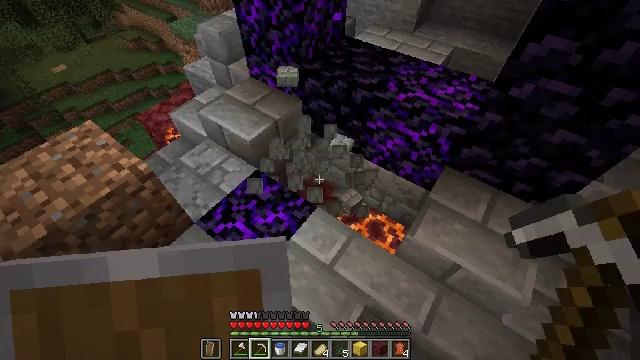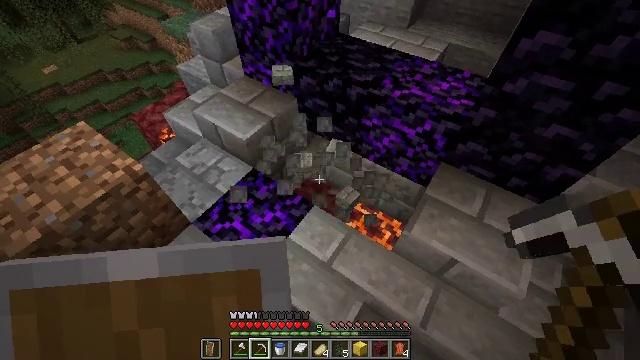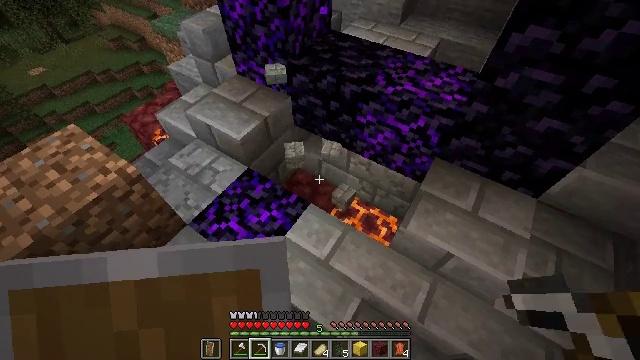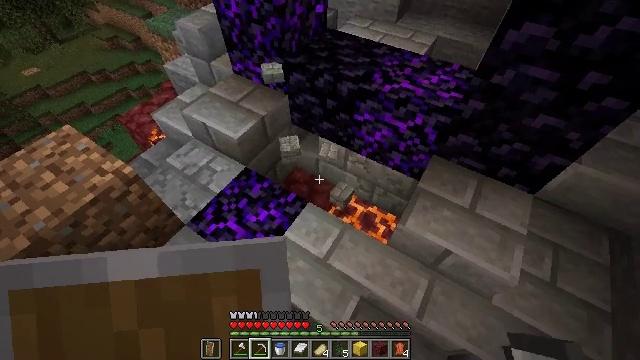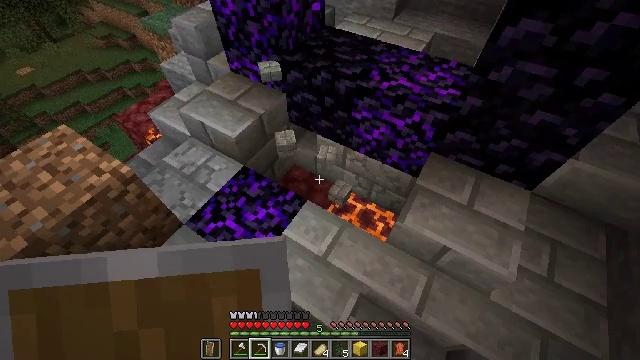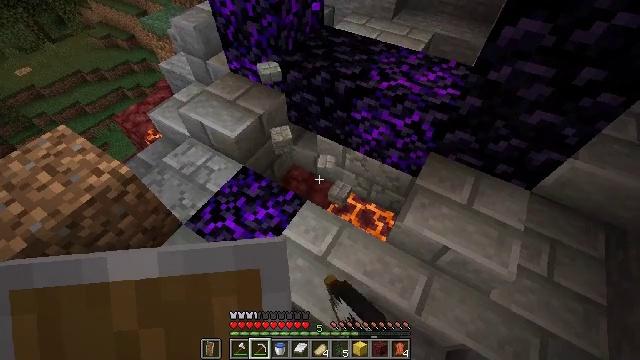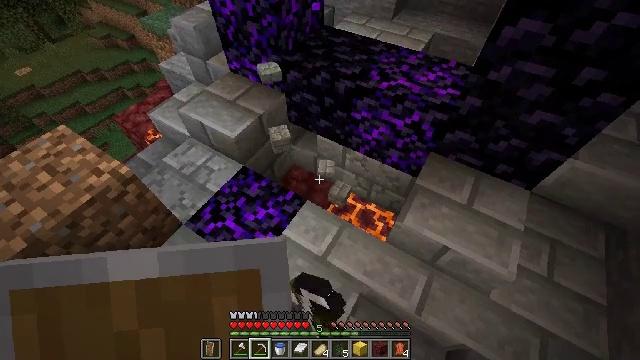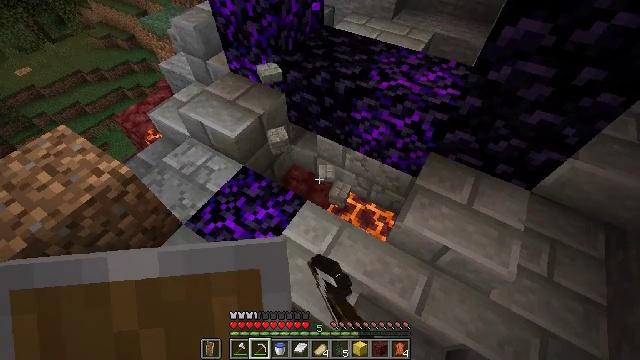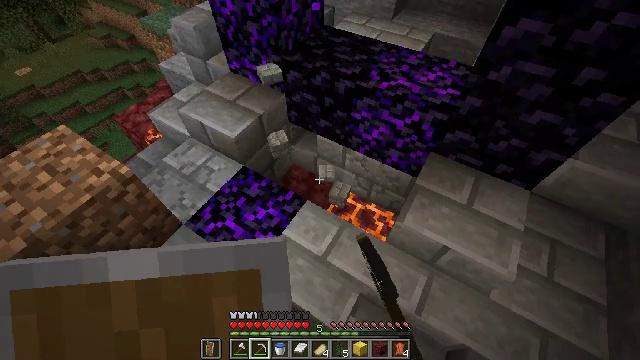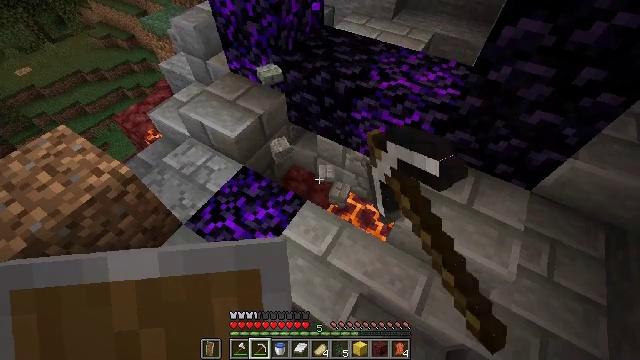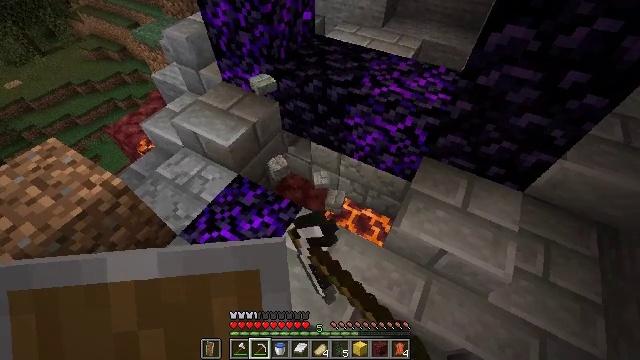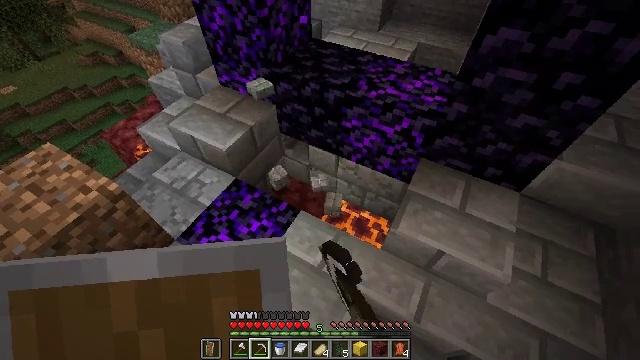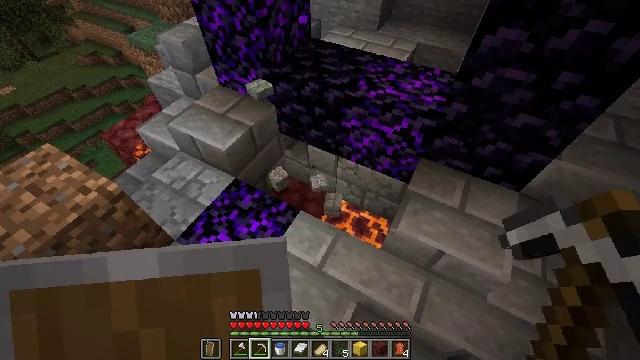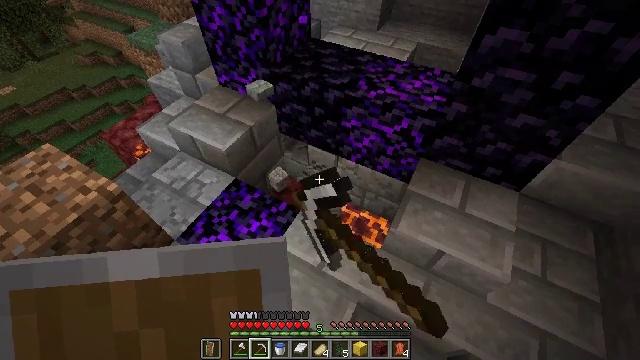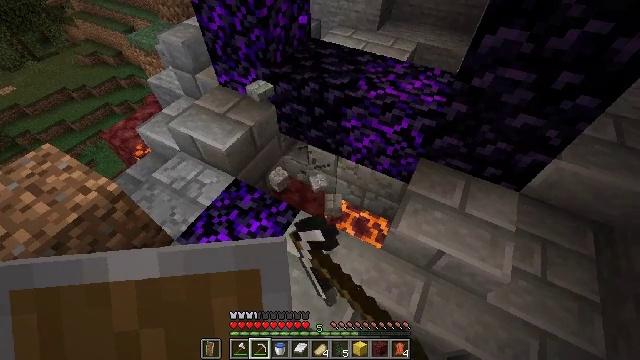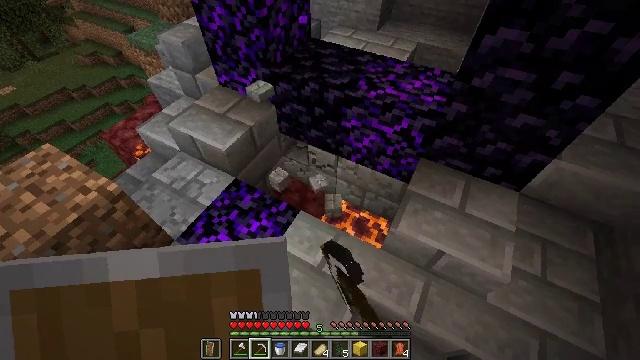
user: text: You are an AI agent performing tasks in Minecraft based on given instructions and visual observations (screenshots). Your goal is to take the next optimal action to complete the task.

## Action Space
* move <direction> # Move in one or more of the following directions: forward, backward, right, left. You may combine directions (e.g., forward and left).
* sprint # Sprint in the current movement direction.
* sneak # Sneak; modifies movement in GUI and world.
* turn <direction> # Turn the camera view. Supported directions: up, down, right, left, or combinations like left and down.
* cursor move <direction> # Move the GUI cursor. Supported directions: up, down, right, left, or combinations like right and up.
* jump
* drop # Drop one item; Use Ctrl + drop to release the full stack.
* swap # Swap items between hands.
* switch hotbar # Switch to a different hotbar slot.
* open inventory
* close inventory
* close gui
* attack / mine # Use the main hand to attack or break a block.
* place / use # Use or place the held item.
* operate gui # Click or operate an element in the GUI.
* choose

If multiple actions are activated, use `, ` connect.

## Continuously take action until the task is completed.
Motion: motion action
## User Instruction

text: Break the stone brick stairs.
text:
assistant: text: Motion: turn right, attack / mine
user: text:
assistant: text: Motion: turn right, attack / mine
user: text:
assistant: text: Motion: attack / mine
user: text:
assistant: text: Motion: attack / mine
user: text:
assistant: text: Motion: attack / mine
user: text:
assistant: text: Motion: attack / mine
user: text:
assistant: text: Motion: attack / mine
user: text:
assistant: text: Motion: attack / mine
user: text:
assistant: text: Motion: attack / mine
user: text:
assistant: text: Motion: turn right and up, attack / mine
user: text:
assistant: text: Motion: attack / mine
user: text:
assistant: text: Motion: attack / mine
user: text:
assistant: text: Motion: attack / mine
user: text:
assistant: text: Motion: attack / mine
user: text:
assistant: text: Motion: attack / mine
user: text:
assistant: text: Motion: attack / mine
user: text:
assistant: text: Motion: attack / mine
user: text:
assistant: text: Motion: attack / mine
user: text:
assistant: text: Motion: attack / mine
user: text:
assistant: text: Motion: attack / mine
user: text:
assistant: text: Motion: attack / mine
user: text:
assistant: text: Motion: turn right, attack / mine
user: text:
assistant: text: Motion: attack / mine